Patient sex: F
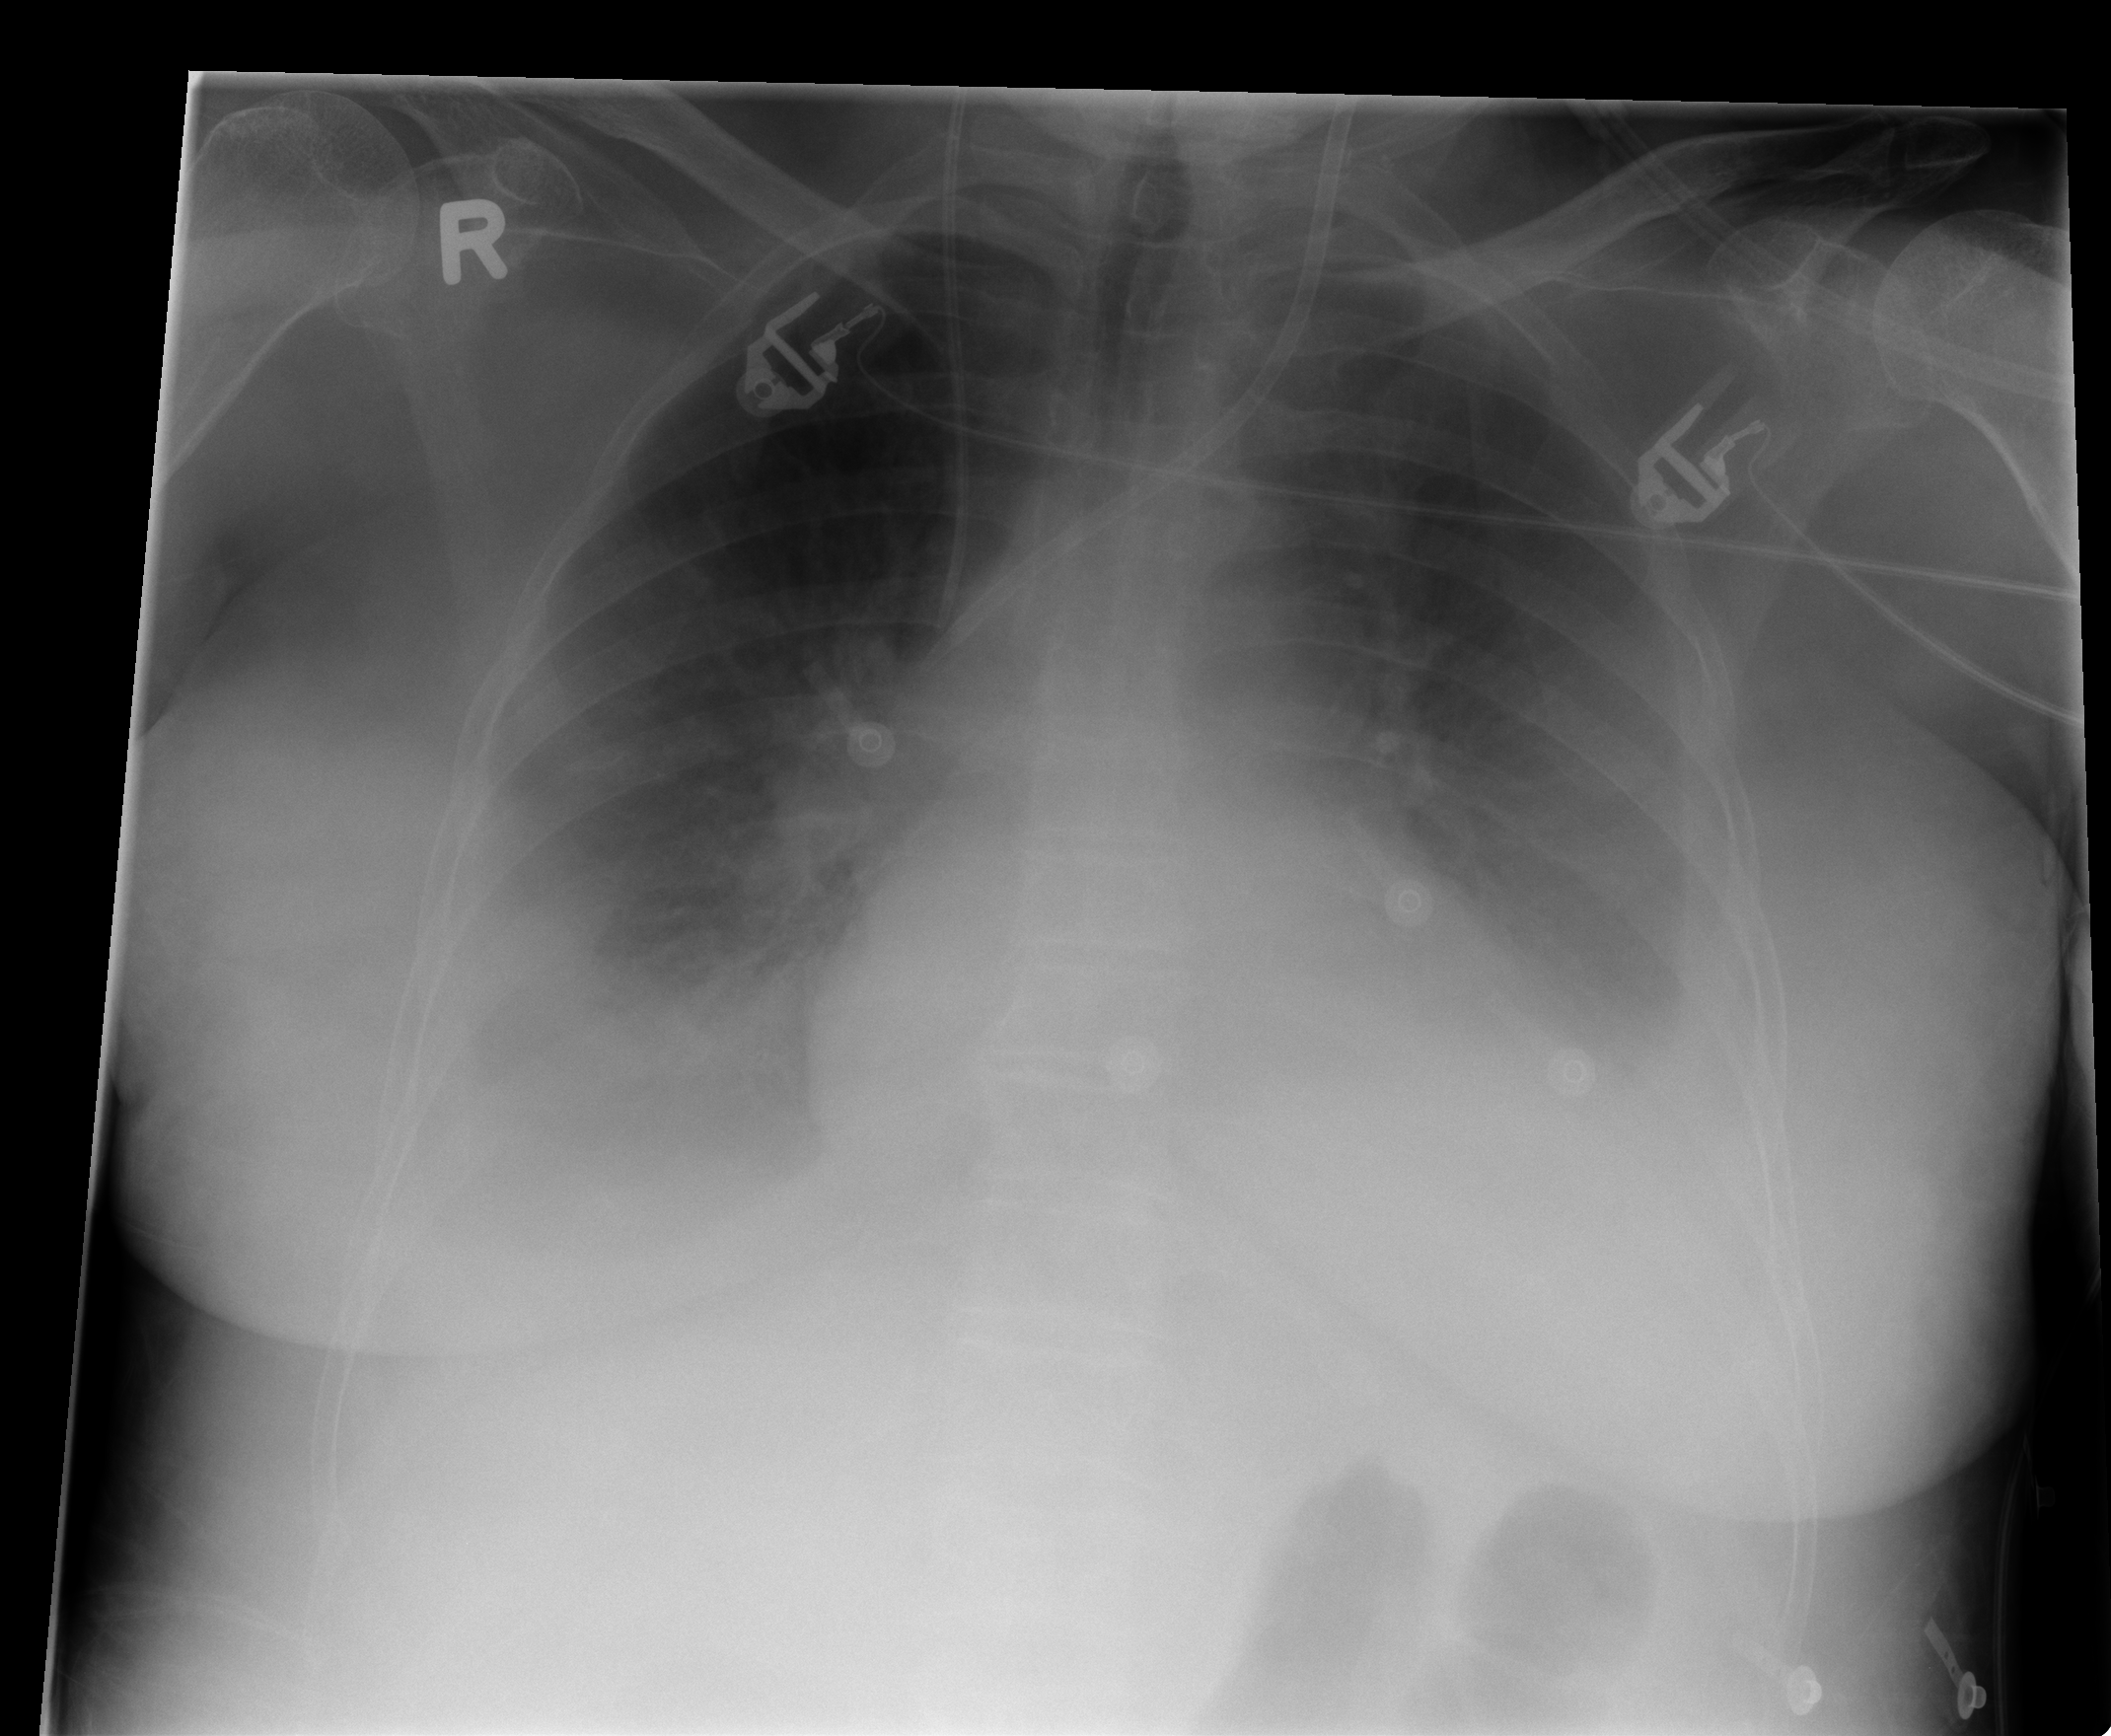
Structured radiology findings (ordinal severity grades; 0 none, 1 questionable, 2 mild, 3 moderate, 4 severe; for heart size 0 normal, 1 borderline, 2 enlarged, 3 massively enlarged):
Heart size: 1
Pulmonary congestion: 2
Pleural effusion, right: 3
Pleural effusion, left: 3
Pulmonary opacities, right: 0
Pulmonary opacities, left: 0
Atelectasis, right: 3
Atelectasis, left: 3